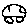
Label: car